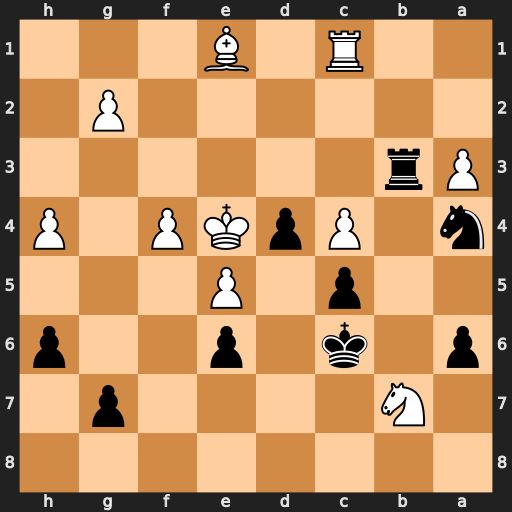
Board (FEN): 8/1N4p1/p1k1p2p/2p1P3/n1PpKP1P/Pr6/6P1/2R1B3
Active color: b
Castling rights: -
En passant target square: -
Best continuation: Re3#